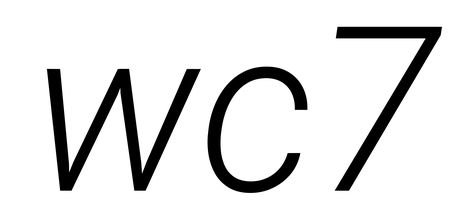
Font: Roboto-Italic_Light_Italic